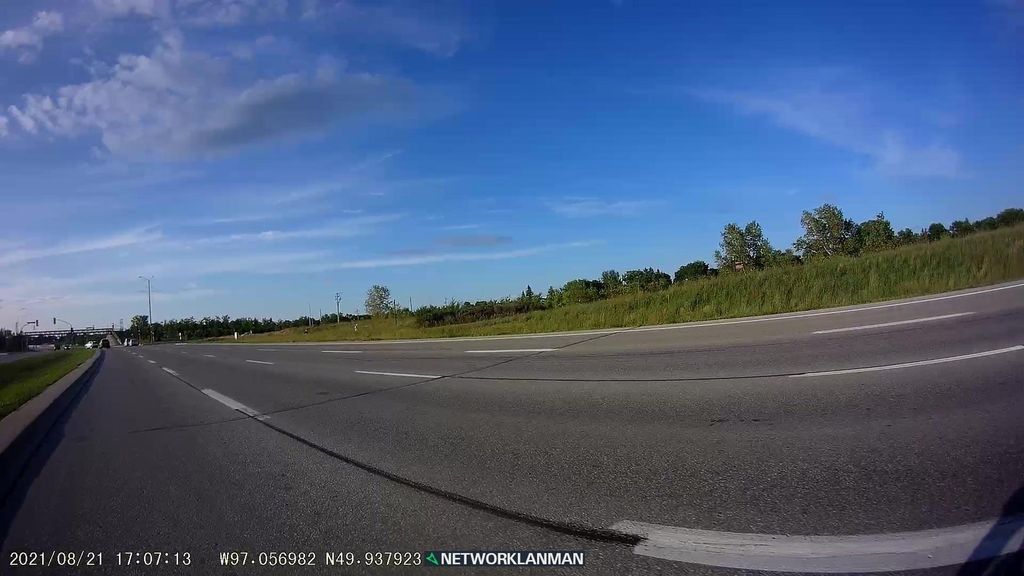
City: winnipeg